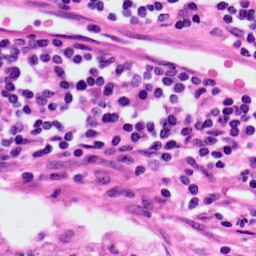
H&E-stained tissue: Lung